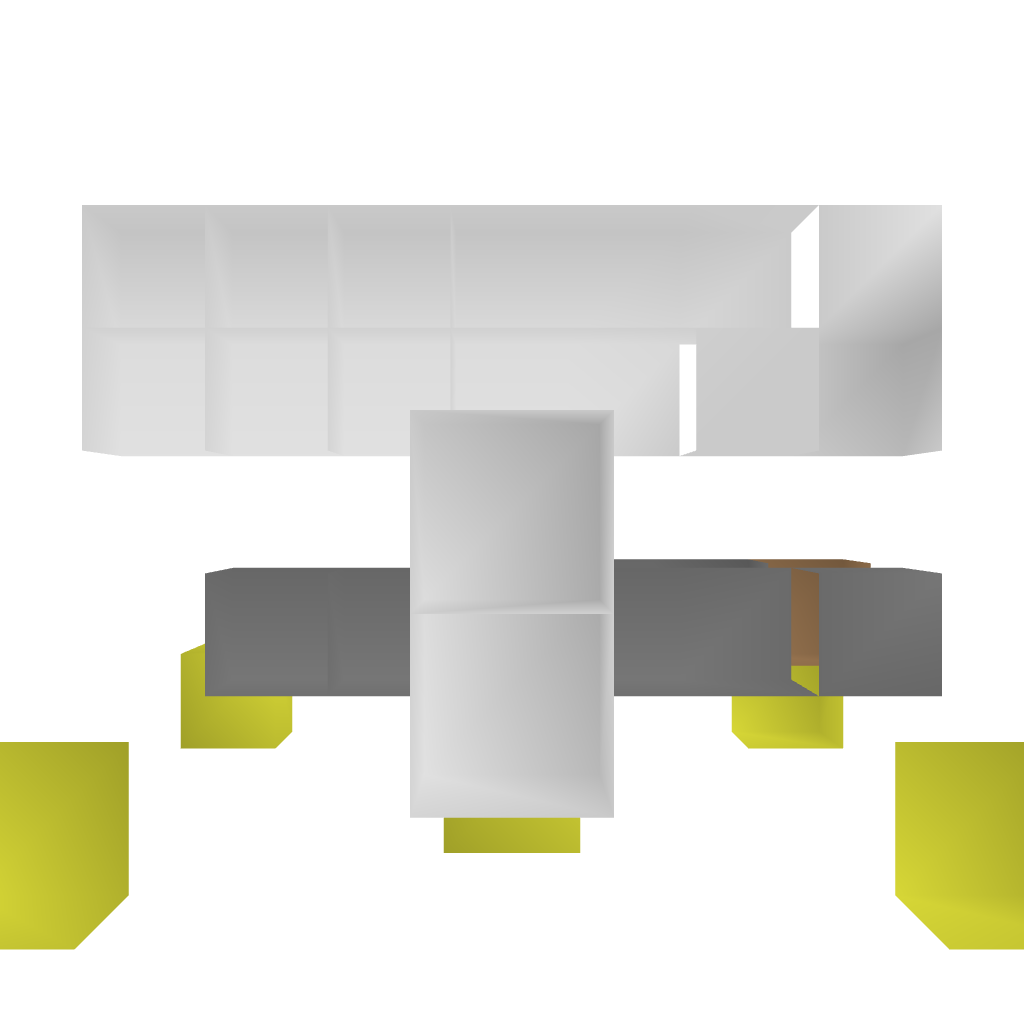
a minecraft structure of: Cake Cafe bad low quality